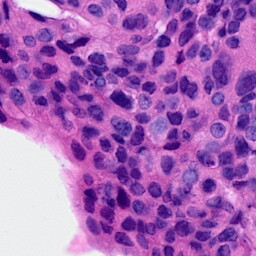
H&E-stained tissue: Breast